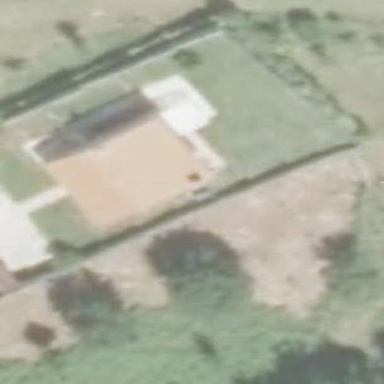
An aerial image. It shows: Simple house.